Question: Is it possible to differentiate how documents open in a view on an XPage, depending on the status of a document using the 'getComponent("programmaticname").getValue()' method?
If the status of the document is "Sent" then I want it to open in Edit mode. If the status of the document is "Reviewed" then I want it to open in Read Only mode.
I would like to compute the "openDocAsReadOnly" property in my view. Could someone show me what that code would look like?

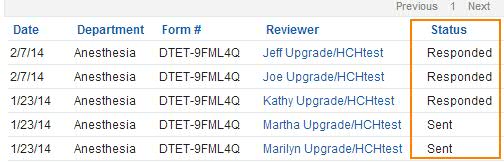
Answer: This is a working example:
'''
<xp:viewPanel
rows="30"
id="viewPanel1"
var="rowData">
<xp:this.facets>
<xp:pager
...>
</xp:pager>
</xp:this.facets>
<xp:this.data>
<xp:dominoView
var="view1"
viewName="yourView">
</xp:dominoView>
</xp:this.data>
<xp:viewColumn
id="viewColumn2"
displayAs="link"
columnName="Reviewer"
openDocAsReadonly="#{javascript:rowData.getColumnValue('Status') === 'Responded'}">
</xp:viewColumn>
'''
It is important that
- viewPanel has 'var="rowData"' so openDocAsReadonly can reference to current row with 'rowData.'...- view column Status has not only "Status" as title but as Programmatic use name too
If all works fine then the URL of your Reviewer column should end with '&action=openDocument' if Status is "Responded" and '&action=editDocument' for all other cases.
Maybe the cause for you having trouble to get it to run is much easier: use for test "Responded", not "Reviewed". In your former <URL> you told Status is called "Reviewed", so answers use this. But, your picture here shows "Responded".